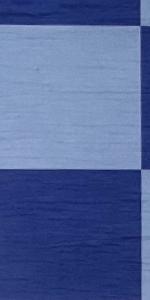
Label: Empty